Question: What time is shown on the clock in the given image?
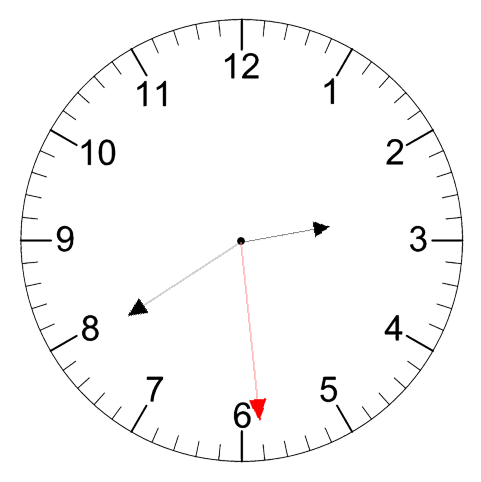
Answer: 02:39:29